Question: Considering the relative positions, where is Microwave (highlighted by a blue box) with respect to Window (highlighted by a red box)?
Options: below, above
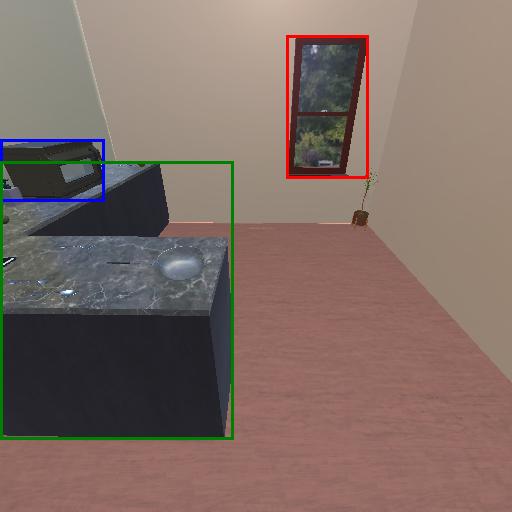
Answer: below